Aerial crown-view tile of a tropical tree (Barro Colorado Island, Panama), acquired 20250414:
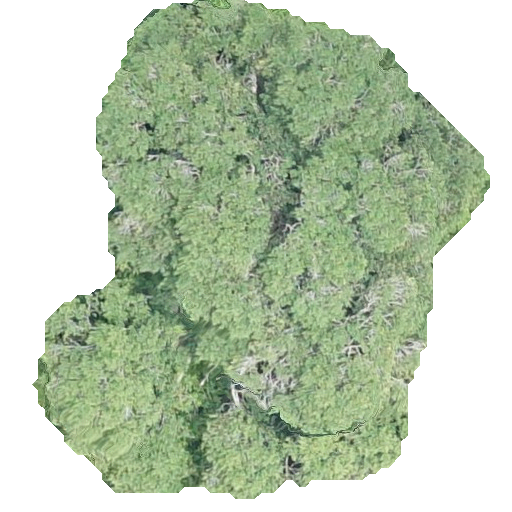
Species: Calophyllum longifolium
GBIF accepted scientific name: Calophyllum longifolium
Crown area: 235.035 m²